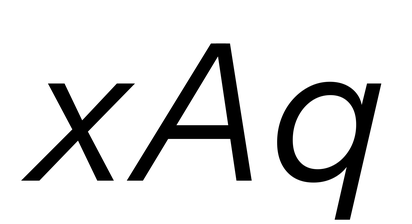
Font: InstrumentSans-Italic_Italic